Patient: sex M, age 22
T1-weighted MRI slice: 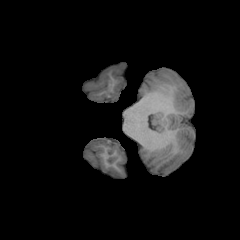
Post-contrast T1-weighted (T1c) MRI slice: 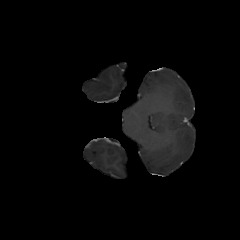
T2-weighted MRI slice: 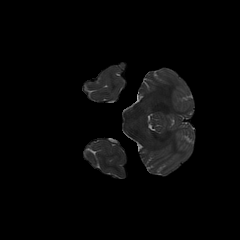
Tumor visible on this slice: no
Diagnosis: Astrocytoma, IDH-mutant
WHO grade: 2